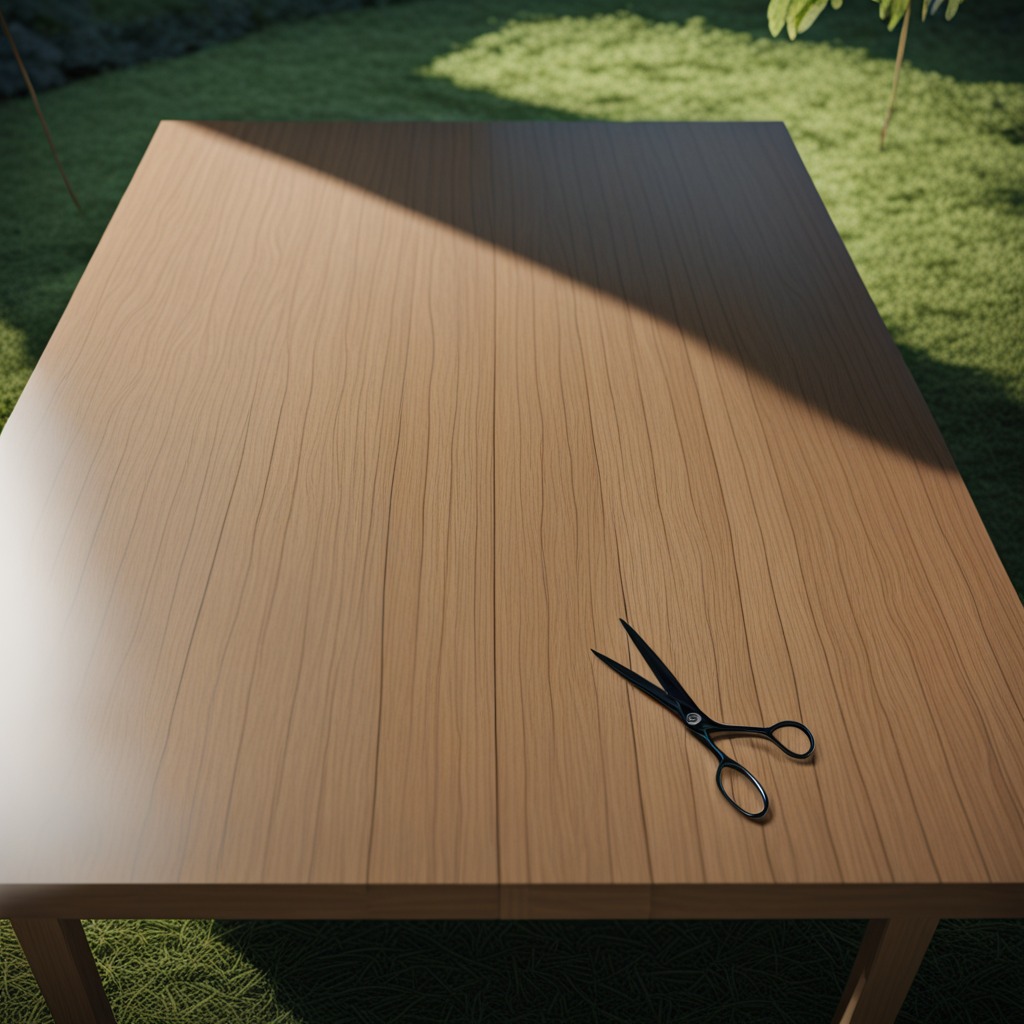
A scissor is lying on a wooden table inside a jungle field workshop tent.